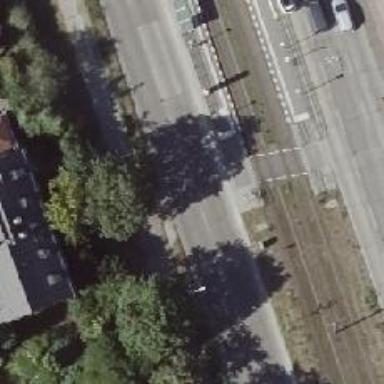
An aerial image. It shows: Unmarked road crossing.